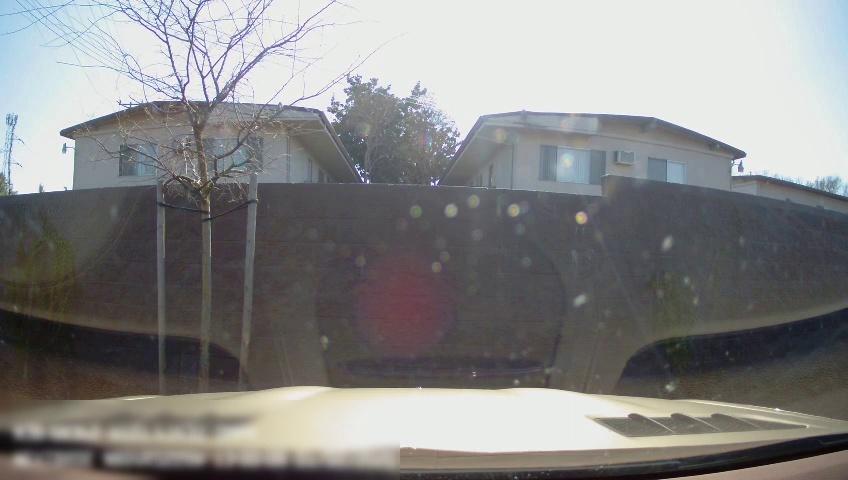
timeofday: Day
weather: Sunny